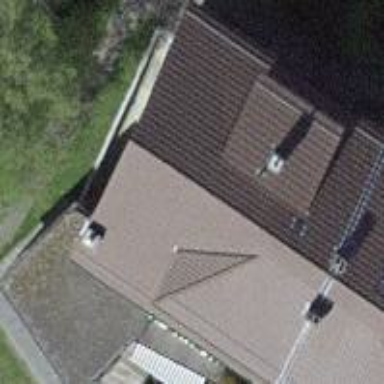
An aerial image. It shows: Gabled roof house.